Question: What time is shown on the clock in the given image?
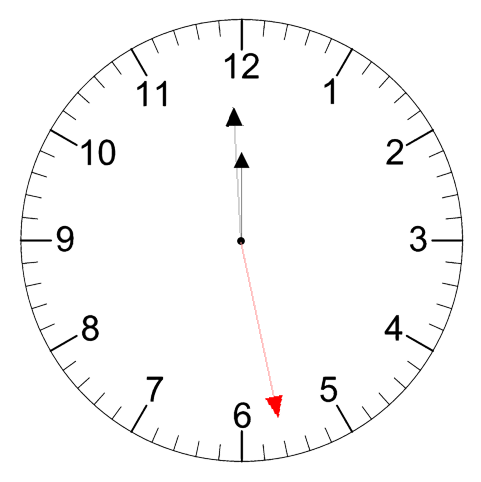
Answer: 11:59:28